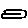
Label: car